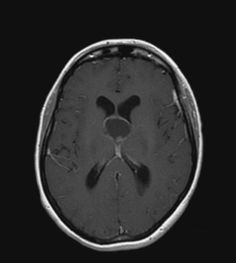
Label: notumor